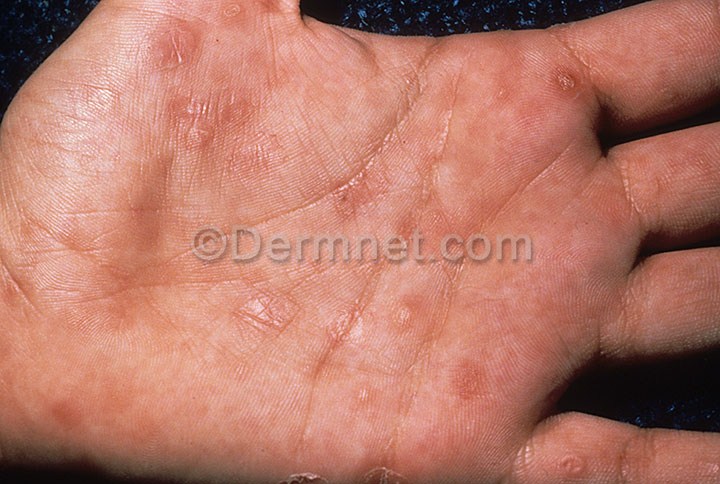
Disease: Warts Molluscum and other Viral Infections